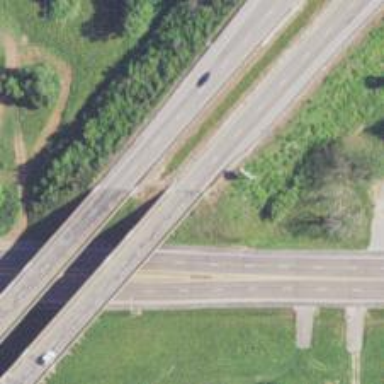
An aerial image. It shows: Viaduct bridge on motorway.